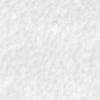
Label: no_change